Question: I use following XML as the list item layout :
'''
<?xml version="1.0" encoding="utf-8"?>
<RelativeLayout xmlns:android="http://schemas.android.com/apk/res/android"
android:layout_width="match_parent"
android:layout_height="match_parent">
<RelativeLayout
android:id="@+id/currentUserIndicator"
android:layout_width="30dp"
android:layout_height="wrap_content"
android:layout_alignParentBottom="true"
android:layout_alignParentLeft="true"
android:layout_alignParentTop="true"
android:background="@color/blue" />
<TextView
android:id="@+id/workerName"
android:layout_width="wrap_content"
android:layout_height="wrap_content"
android:layout_alignParentTop="true"
android:layout_toRightOf="@+id/currentUserIndicator"
android:padding="30dp"
android:text="Large Text"
android:textAppearance="?android:attr/textAppearanceLarge" />
</RelativeLayout>
'''
and it looks something like that :

now the problem is that when i use that on a list adapter :
'''
adapter = new ArrayAdapter<WorkerUser>(this, R.layout.list_item_worker, workerList) {
@Override
public View getView(final int position, final View convertView, final ViewGroup parent) {
final View container;
if (convertView == null) {
container = inflater.inflate(R.layout.list_item_worker, parent, false);
} else {
container = convertView;
}
final TextView view = (TextView) container.findViewById(R.id.workerName);
final View indicator = container.findViewById(R.id.currentUserIndicator);
final WorkerUser item = getItem(position);
view.setText(item.firstname + " " + item.lastname);
return container;
}
};
'''
it just doesnt work, the blue rectangle in the left wont show! anyone got an idea why?
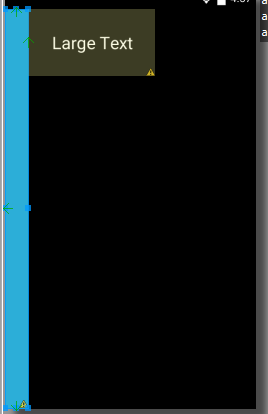
Answer: You have closed the 'RelativeLayout' with 0 child in it. Since it has 0 child, its height is set to 'zero' and hence it has disappeared. You need to put some elements inside it for it to appear or set the height in 'dp'.
I guess you were trying to put the 'TextView' inside the 'RelativeLayout', if so try this out
'''
<RelativeLayout
android:id="@+id/currentUserIndicator"
android:layout_width="30dp"
android:layout_height="wrap_content"
android:layout_alignParentBottom="true"
android:layout_alignParentLeft="true"
android:layout_alignParentTop="true"
android:background="@color/blue" >
<TextView
android:id="@+id/workerName"
android:layout_width="wrap_content"
android:layout_height="wrap_content"
android:layout_alignParentTop="true"
android:layout_toRightOf="@+id/currentUserIndicator"
android:padding="30dp"
android:text="Large Text"
android:textAppearance="?android:attr/textAppearanceLarge" />
</RelativeLayout>
'''